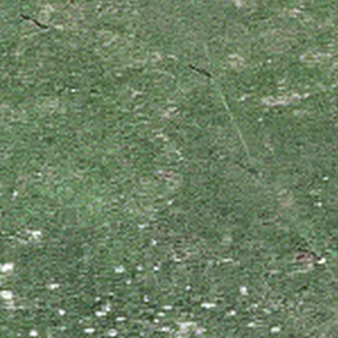
Label: other